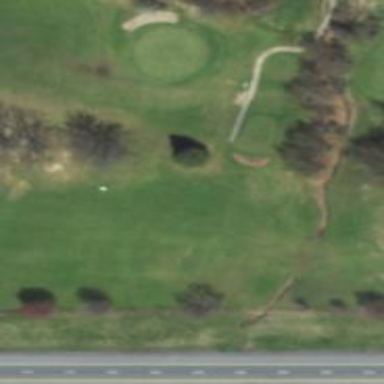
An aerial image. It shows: Golf tee on grassy land.